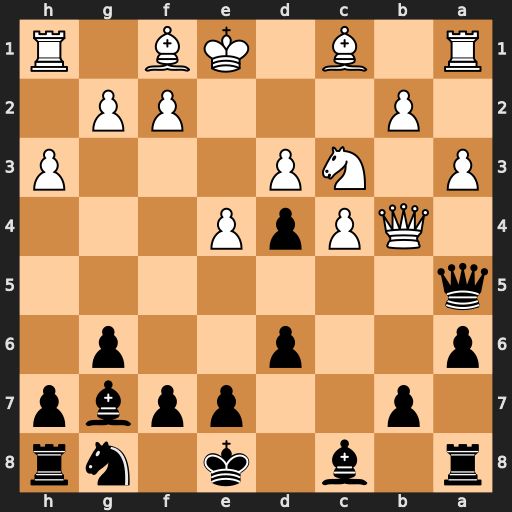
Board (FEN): r1b1k1nr/1p2ppbp/p2p2p1/q7/1QPpP3/P1NP3P/1P3PP1/R1B1KB1R
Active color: b
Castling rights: KQkq
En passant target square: -
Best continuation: Qxb4 axb4 dxc3